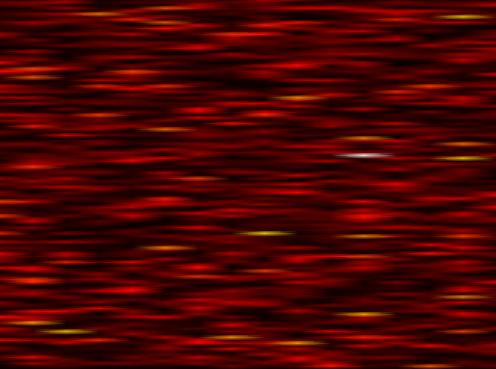
Label: FBMC